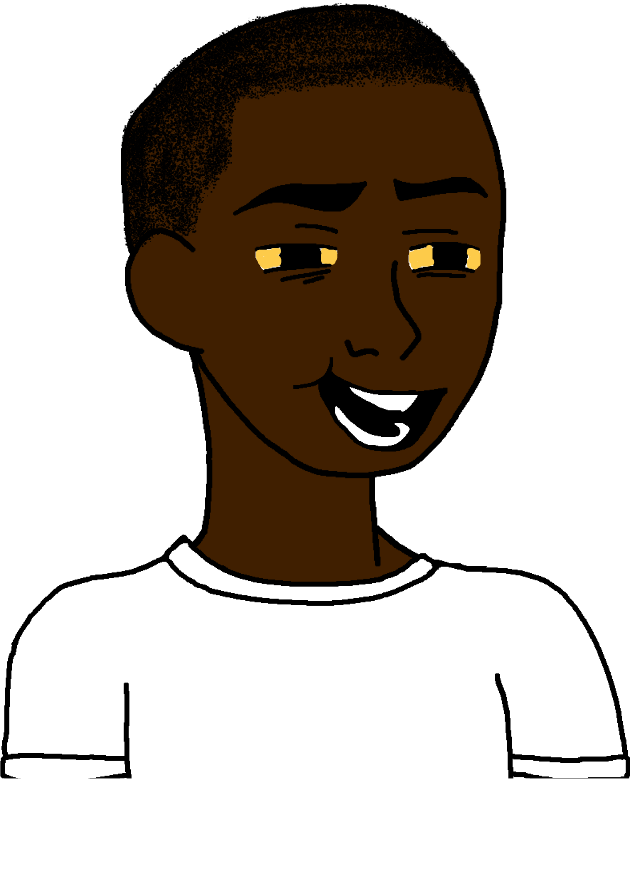
Label: 5_Blackjak